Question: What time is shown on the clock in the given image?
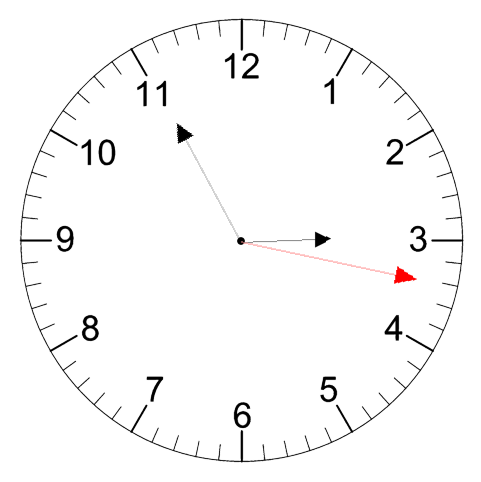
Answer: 02:55:17